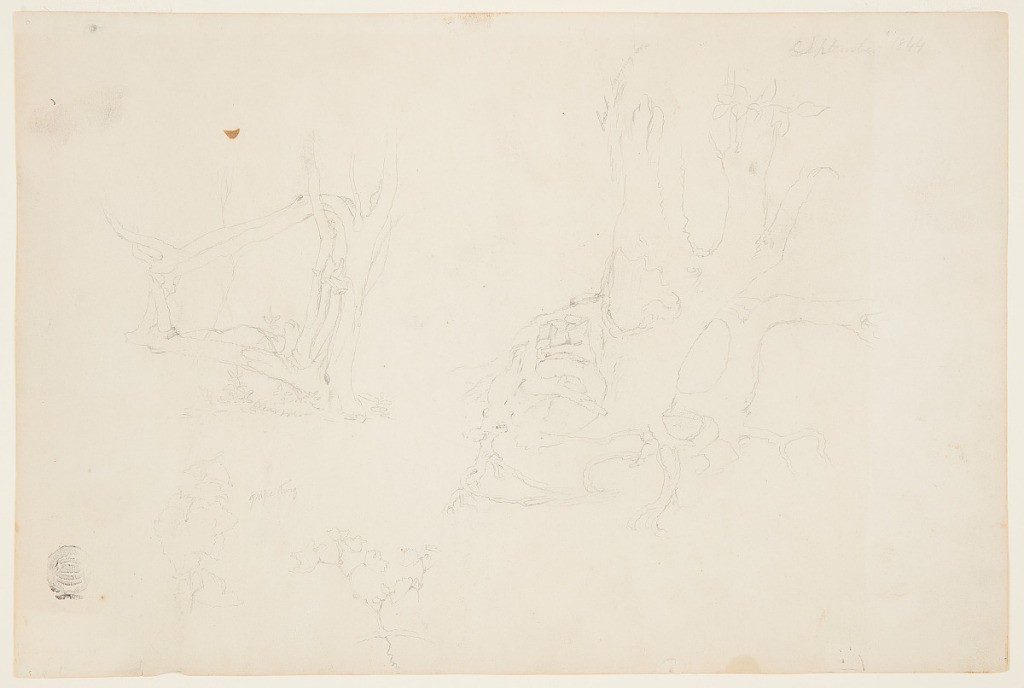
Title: Gnarled Tree Trunks and a Grape Vine, Catskill, New York
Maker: Frederic Edwin Church, American, 1826–1900
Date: September 1844
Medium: Graphite on off-white wove paper; verso: graphite
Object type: Drawing
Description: Botanical sketches from Catskill, New York, showing views of gnarled and twisting tree trunks, at upper left and upper right, and two views of grape vines at lower left. All forms finely rendered.

Verso: Landscape sketch showing a view of the sunset behind the Catskill Mountains, as seen from the village of Catskill, New York. Wide crepuscular rays (also known as sun rays, sun beams, or God rays) radiate into the sky from behind the mountain range.